Field crop: tomato
Growth stage: 1
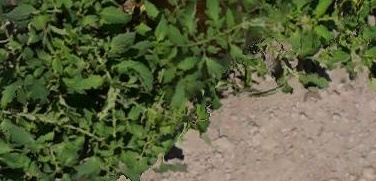
Species: tomato